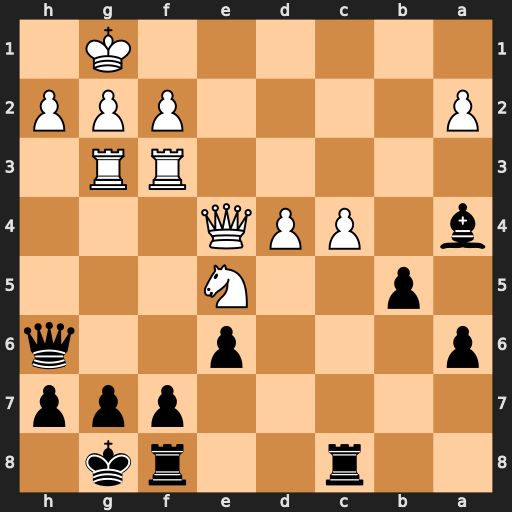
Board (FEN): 2r2rk1/5ppp/p3p2q/1p2N3/b1PPQ3/5RR1/P4PPP/6K1
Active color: b
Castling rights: -
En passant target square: -
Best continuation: Qc1+ Qe1 Qxe1#